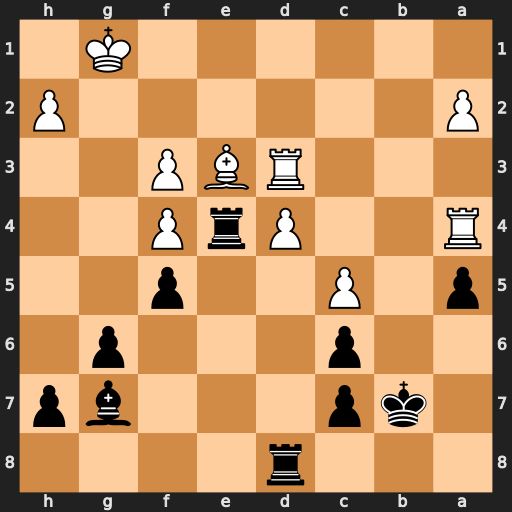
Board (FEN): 3r4/1kp3bp/2p3p1/p1P2p2/R2PrP2/3RBP2/P6P/6K1
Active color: b
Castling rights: -
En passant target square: -
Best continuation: Rxe3 Rxe3 Bxd4 Rxd4 Rxd4